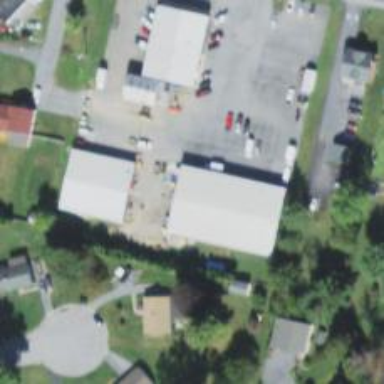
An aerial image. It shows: Ambulance station for emergencies.